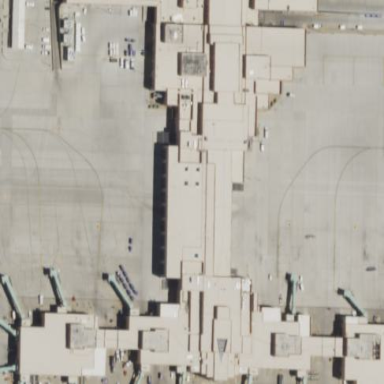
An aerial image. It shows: Transportation building at the airport terminal.